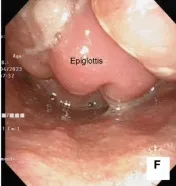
(H) Smooth surface and normal morphology of the vocal cords.
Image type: endoscopy (airway_endoscopy)